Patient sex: F
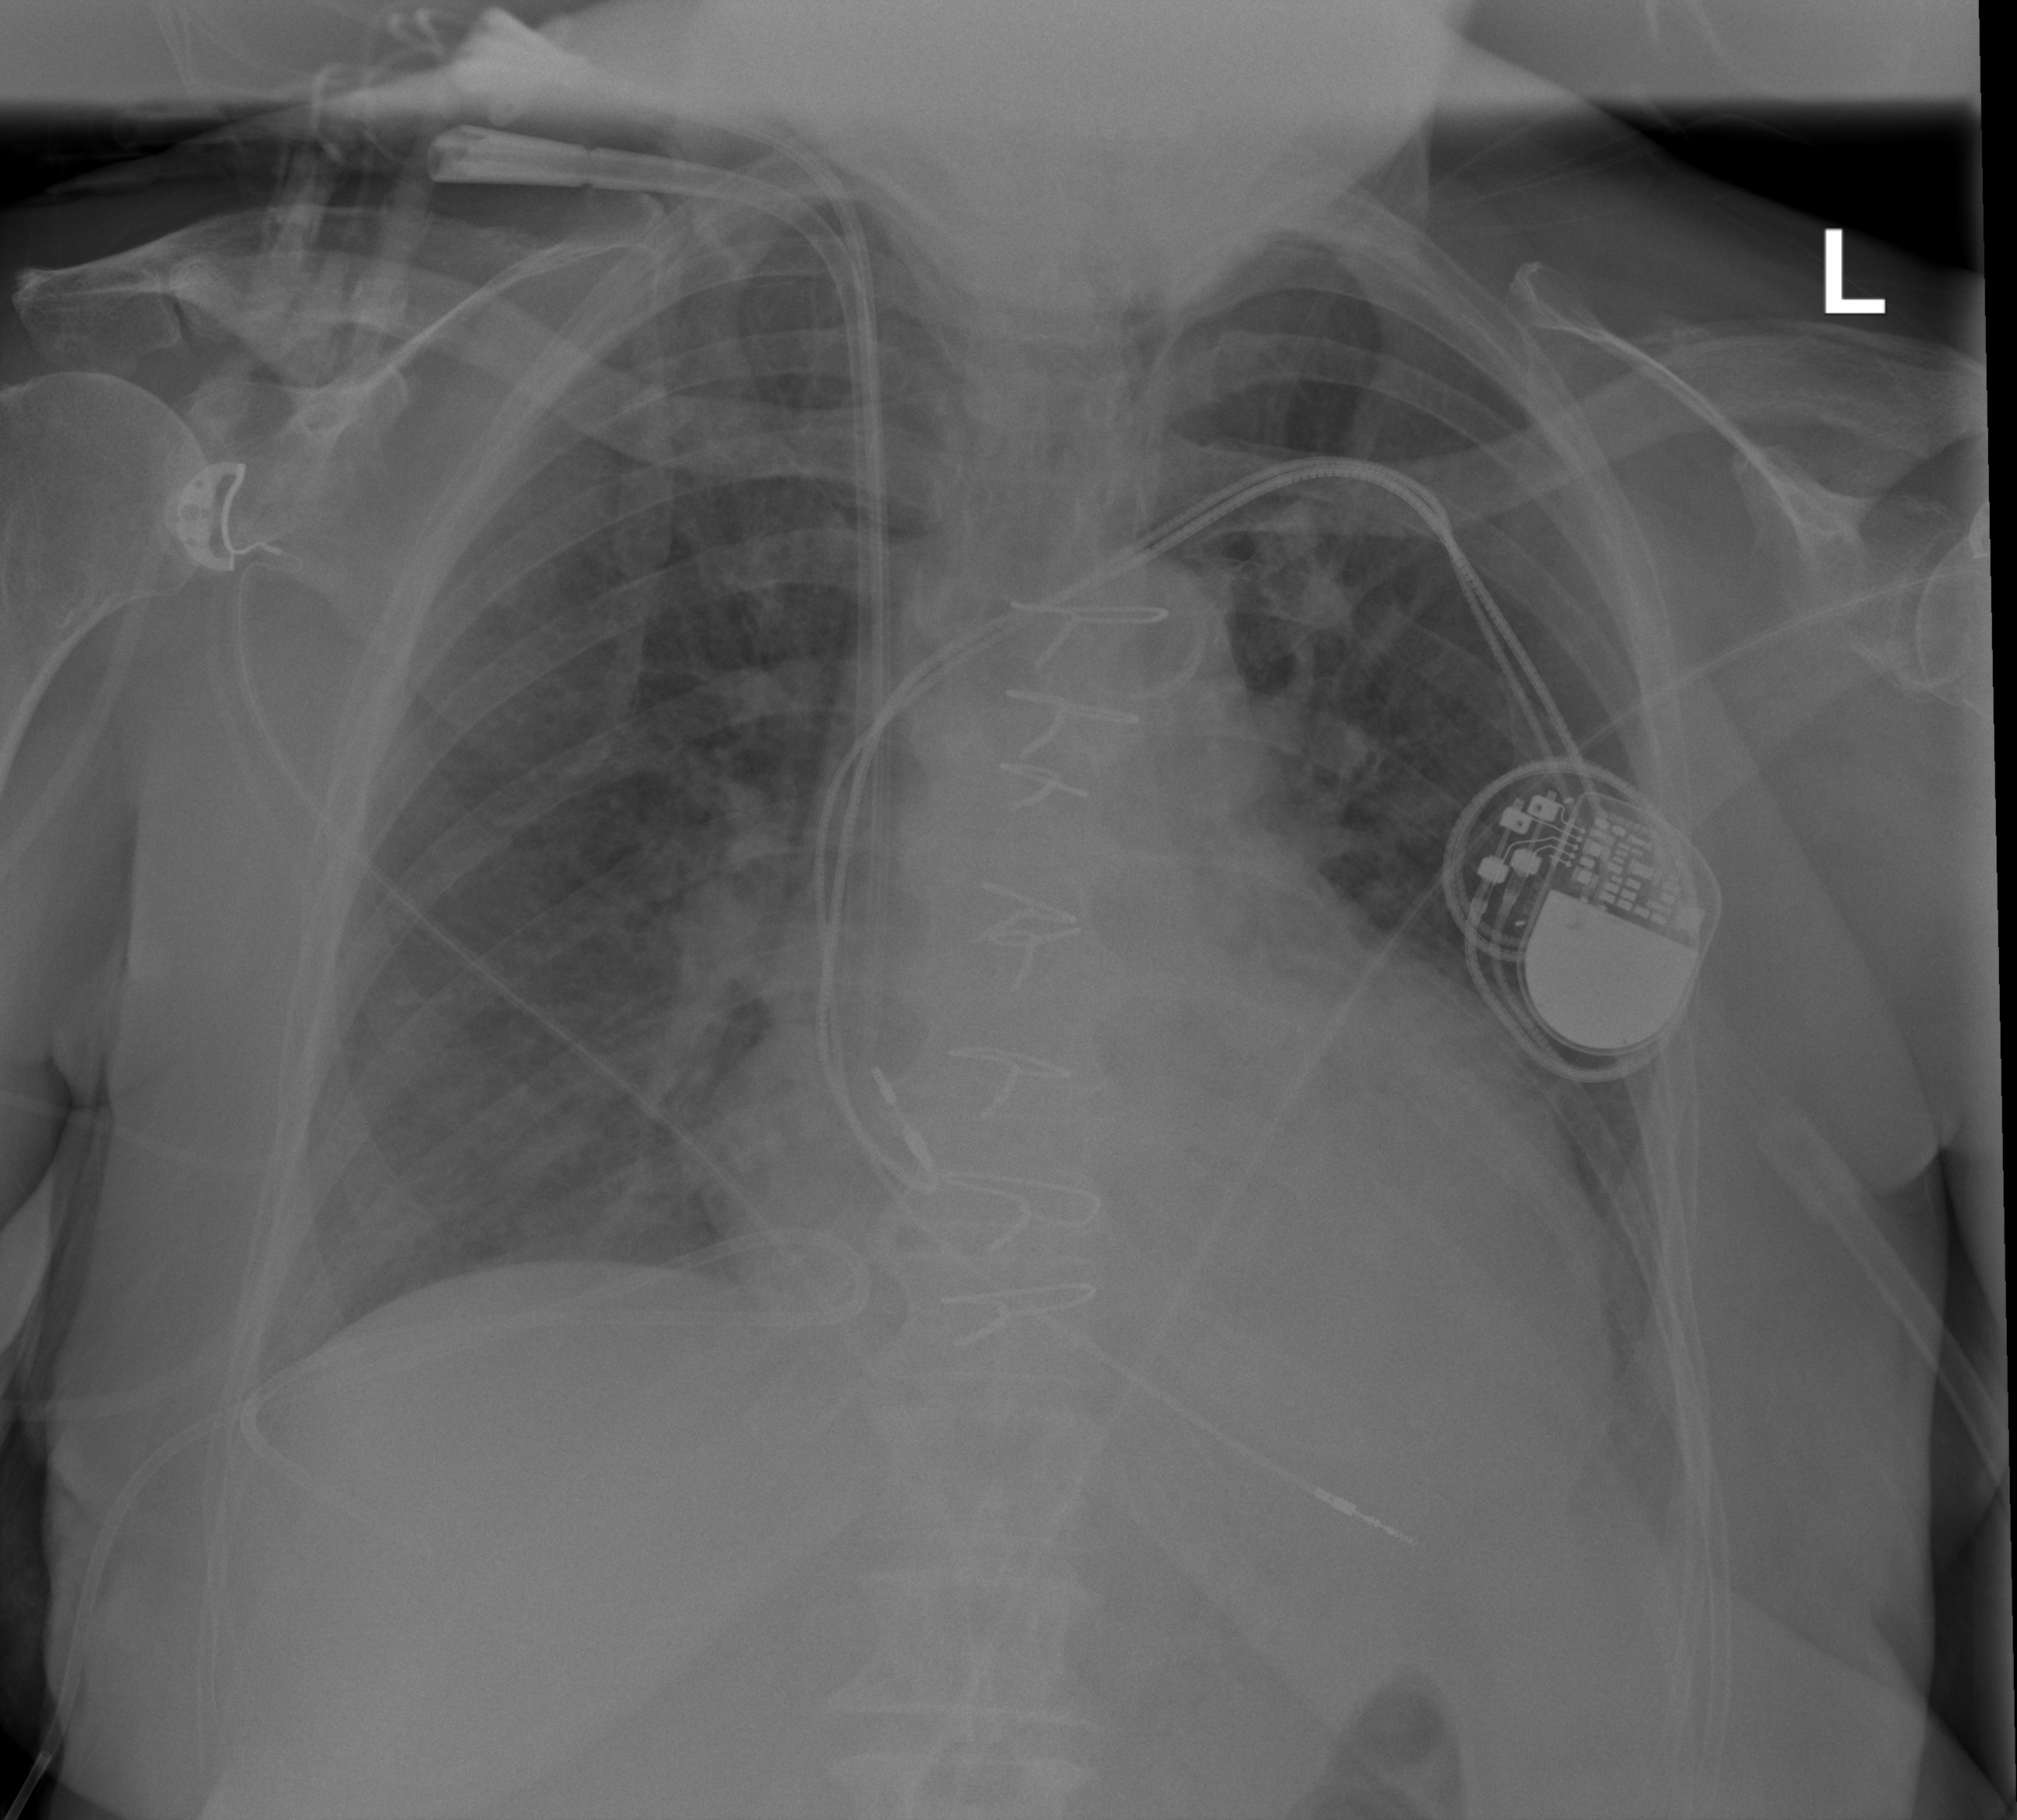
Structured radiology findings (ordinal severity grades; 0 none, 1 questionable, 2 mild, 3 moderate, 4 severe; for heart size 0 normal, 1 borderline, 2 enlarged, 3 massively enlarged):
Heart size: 2
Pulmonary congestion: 0
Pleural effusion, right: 0
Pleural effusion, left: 2
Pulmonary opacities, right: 0
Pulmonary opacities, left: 0
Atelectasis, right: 0
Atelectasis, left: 2